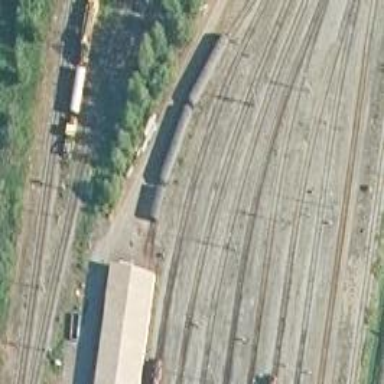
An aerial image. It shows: Railway yard in service.